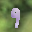
Label: 9